Question: Hey I need help with section's, how to make section size unchangeable no matter text size. Photo:

I want that both section would be the same size as in left no matter text size. Here is CSS
'''
#info2 {
background-color: white;
float: left;
width: 45%;
padding-bottom: 2%;
padding-left: 2%;
padding-right: 2%;
margin-top: 2%;
padding-top: 0.1%;
}
#info3 {
background-color: white;
float: right;
width: 45%;
margin-top: 2%;
padding-left: 2%;
padding-right: 2%;
}
'''
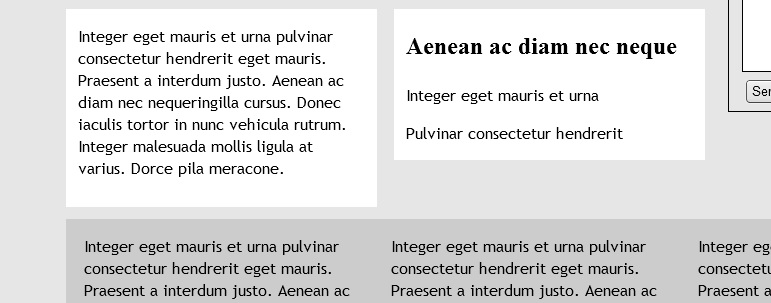
Answer: Create add a class to the sections you want the same and call it something like sectionHeight. Then create css setting its height.
For example;
'''
<div class="sectionHeight" id="info2"></div>
<div class="sectionHeight" id="info3"></div>
'''
'''
#info2 {
background-color: white;
float: left;
width: 45%;
padding-bottom: 2%;
padding-left: 2%;
padding-right: 2%;
margin-top: 2%;
padding-top: 0.1%;
}
#info3 {
background-color: white;
float: right;
width: 45%;
margin-top: 2%;
padding-left: 2%;
padding-right: 2%;
}
. sectionHeight {
height:20%
}
'''